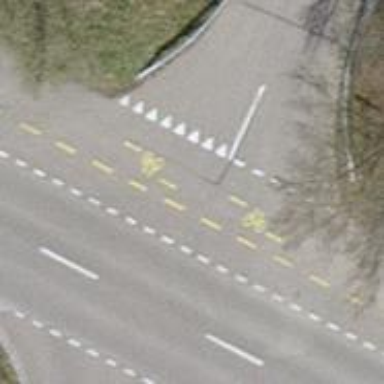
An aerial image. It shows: Road with "give way" sign.